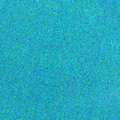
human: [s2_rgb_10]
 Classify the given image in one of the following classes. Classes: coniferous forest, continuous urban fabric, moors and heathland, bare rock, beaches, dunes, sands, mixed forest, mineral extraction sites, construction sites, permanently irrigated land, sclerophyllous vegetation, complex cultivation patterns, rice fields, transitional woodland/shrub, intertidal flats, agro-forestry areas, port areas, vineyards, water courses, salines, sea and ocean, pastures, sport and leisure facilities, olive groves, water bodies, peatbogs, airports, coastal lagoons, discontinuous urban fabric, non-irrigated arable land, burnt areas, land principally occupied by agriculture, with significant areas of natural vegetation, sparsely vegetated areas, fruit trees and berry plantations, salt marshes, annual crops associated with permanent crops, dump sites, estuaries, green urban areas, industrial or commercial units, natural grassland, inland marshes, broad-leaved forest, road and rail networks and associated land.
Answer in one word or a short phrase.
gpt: sea and ocean